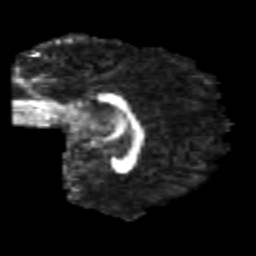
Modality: FA
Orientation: sagittal
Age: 22
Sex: male
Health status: healthy
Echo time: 0.074 s